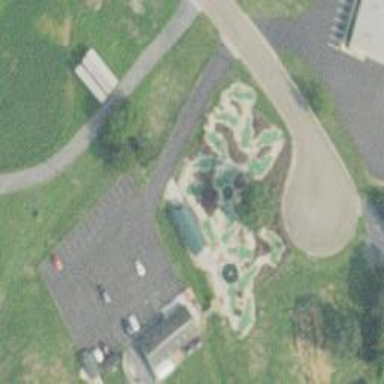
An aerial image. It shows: Miniature golf course.